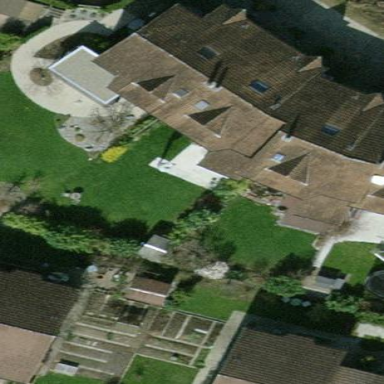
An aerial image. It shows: Terrace building.